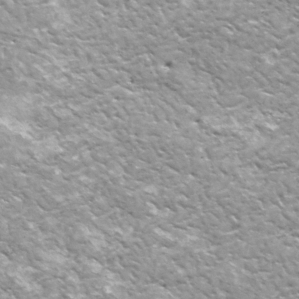
Label: frost